Interaction volume radius: 10 \u00c5
Interaction volume height: 10 \u00c5
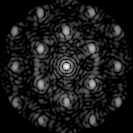
Disorder parameter: 0.3155